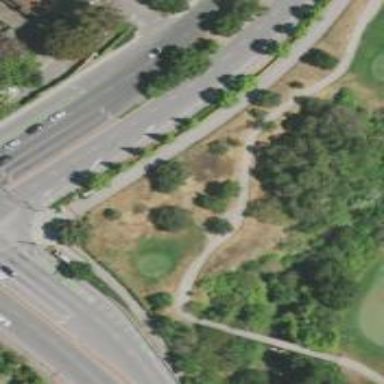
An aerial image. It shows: Service road designated as golf cart path.